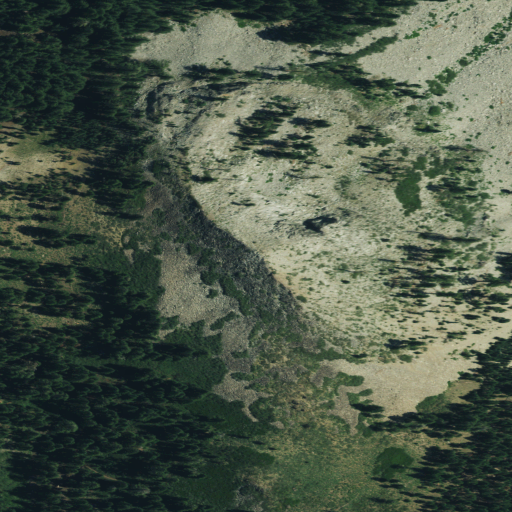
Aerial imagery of mountain in California named Barker Peak containing shrub, evergreen forest, and open development